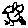
Label: bird